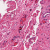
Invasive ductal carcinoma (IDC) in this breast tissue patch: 0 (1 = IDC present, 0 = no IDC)